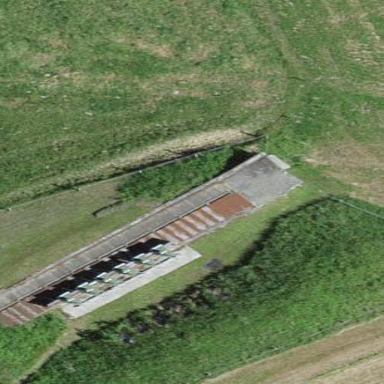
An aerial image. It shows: Retaining wall.